Field crop: maize
Growth stage: 1
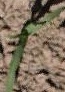
Species: maize